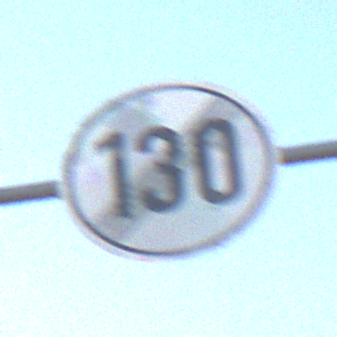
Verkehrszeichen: EndeGeschwindigkeit130
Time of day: SunriseSunset
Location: Outdoor (Nature)
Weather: Clear
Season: NotSpecified
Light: Natural